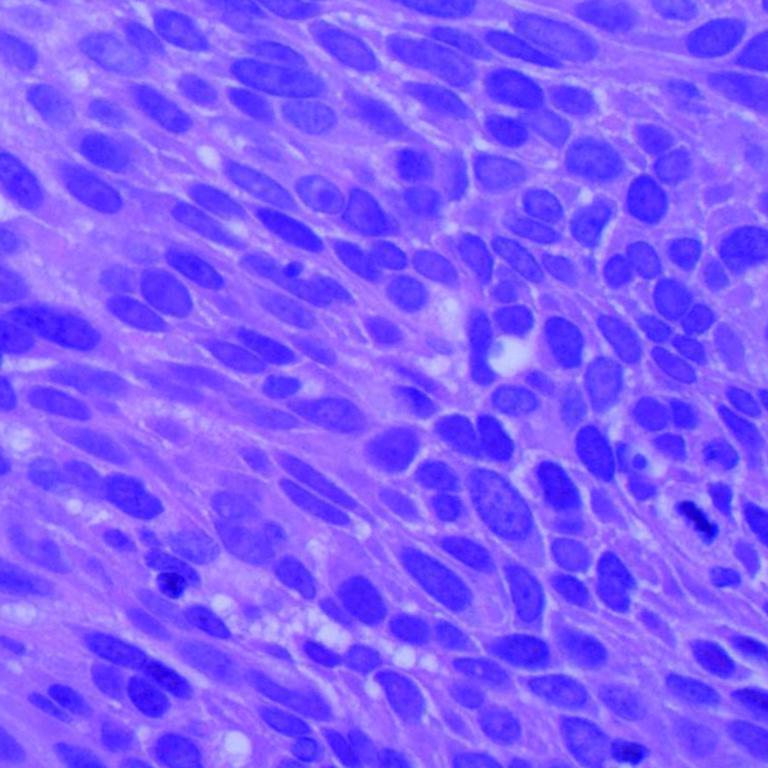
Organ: lung
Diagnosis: squamous carcinomas